Массивное кольцо подвешено на трёх тонких вертикальных нитях длиной $L$ (см. рисунок).
Определите период малых крутильных колебаний кольца относительно оси $O O^{\prime}$.
Насколько изменится период крутильных колебаний, если в центре кольца (точка $O$) при помощи лёгких спиц расположить тело малых размеров (материальную точку), масса которого равна массе кольца? Указание. При $\alpha \ll 1$ можно использовать приближённое выражение $\cos \alpha \approx 1-\alpha^{2} / 2$.
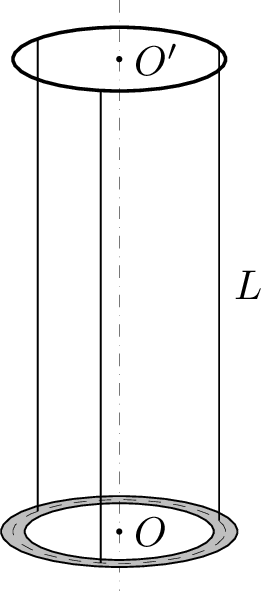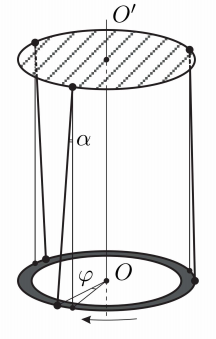
Определите период малых крутильных колебаний кольца относительно оси $O O^{\prime}$.
Решение: Повернём кольцо относительно оси $ОО^{'}$ на малый угол $\varphi$ (см. рисунок). Тогда все нити отклонятся на некоторый малый угол $\alpha$.  Из рисунка следует: $$ L \cdot \alpha=R \cdot \varphi, $$ где $R$ - радиус кольца. При этом кольцо поднимется на $$ x = L (1-\cos \alpha) \approx L \frac{a^{2}}{2}=\frac {R^{2}}{2 L} \varphi^{2}. $$ Допустим, что в этом положении все точки кольца имеют скорость $v=R \dot{\varphi}$. Тогда полная энергия кольца запишется в виде $$ E=M g x+\frac{M v^{2}}{2}=M\left(\frac{R^{2} g}{2 L} \varphi^{2}+\frac{R^{2} \dot{\varphi}^{2}}{2}\right). $$ При колебаниях без трения полная энергия сохраняется. Продифференцировав выражение выше по времени, получим $$ \ddot{\varphi}+\frac{g}{L} \cdot \varphi=0. $$ Это уравнение свободных колебаний. По аналогии с математическим маятником длиной $L$ круговая частота равна $\omega_{0}=\sqrt{g / L}$. Окончательно находим $$ T=\frac{2 \pi}{\omega_{0}}=2 \pi \sqrt{\frac{L}{g}}. $$
Ответ: $$ T=2 \pi \sqrt{\frac{L}{g}}. $$

Насколько изменится период крутильных колебаний, если в центре кольца (точка $O$) при помощи лёгких спиц расположить тело малых размеров (материальную точку), масса которого равна массе кольца?
Решение: При наличии точечной массы в центре кольца выражение для кинетической энергии системы не изменяется, а в выражение для потенциальной энергии должна теперь входить сумма масс $(M+m)$. Уравнение для крутильных колебаний примет вид $$ \ddot{\varphi}+\frac{(M+m)}{m} \frac{g}{L} \cdot \varphi=0, $$ следовательно, $$ \omega_{0}^{\prime}=\sqrt{\frac{(M+m)}{m} \frac{g}{L}} . $$ При $m=M$ частота колебаний возрастёт в $\sqrt{2}$ paз, и, соответственно, период уменьшится в $\sqrt{2}$ раз.
Ответ: $$ \omega_{0}^{\prime}=\sqrt{\frac{(M+m)}{m} \frac{g}{L}} . $$ При $m=M$ частота колебаний возрастёт в $\sqrt{2}$ paз, и, соответственно, период уменьшится в $\sqrt{2}$ раз.
Темы:
T, Механика, Колебания, Всероссийские, Момент инерции